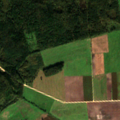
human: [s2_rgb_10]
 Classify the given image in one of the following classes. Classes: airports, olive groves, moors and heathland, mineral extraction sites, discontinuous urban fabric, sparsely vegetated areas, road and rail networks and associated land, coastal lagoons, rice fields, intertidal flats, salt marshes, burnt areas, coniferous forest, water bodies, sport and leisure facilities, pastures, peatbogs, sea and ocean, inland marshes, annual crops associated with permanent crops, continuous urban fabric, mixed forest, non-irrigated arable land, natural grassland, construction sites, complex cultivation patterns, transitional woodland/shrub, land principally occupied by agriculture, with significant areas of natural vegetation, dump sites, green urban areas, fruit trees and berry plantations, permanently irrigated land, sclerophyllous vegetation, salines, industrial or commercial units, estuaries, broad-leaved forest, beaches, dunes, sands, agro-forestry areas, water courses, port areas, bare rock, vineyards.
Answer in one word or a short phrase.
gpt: non-irrigated arable land, broad-leaved forest, coniferous forest